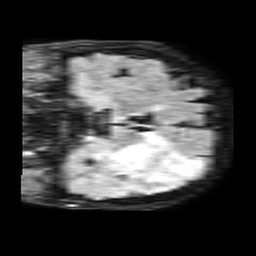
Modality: FLAIR
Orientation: coronal
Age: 53
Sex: male
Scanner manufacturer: philips
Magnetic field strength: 1.5 T
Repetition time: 6 s
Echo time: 0.1021 s